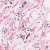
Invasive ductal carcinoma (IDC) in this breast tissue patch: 0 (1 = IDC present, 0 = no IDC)